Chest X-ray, PA view. Patient: 41 years old, sex M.
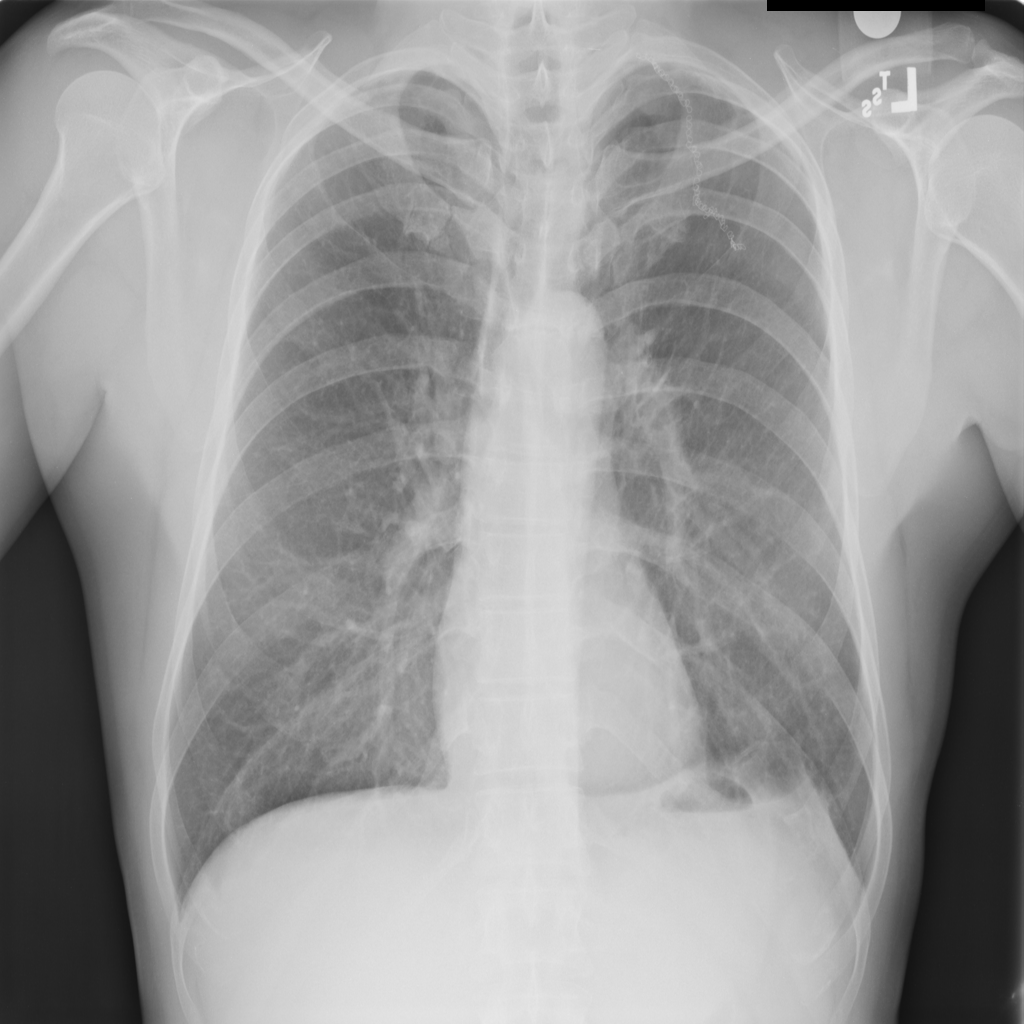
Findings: Fibrosis